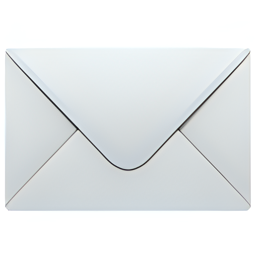
Name: envelope
Emoji: ✉
Group: Objects
Sub-group: mail